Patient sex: M
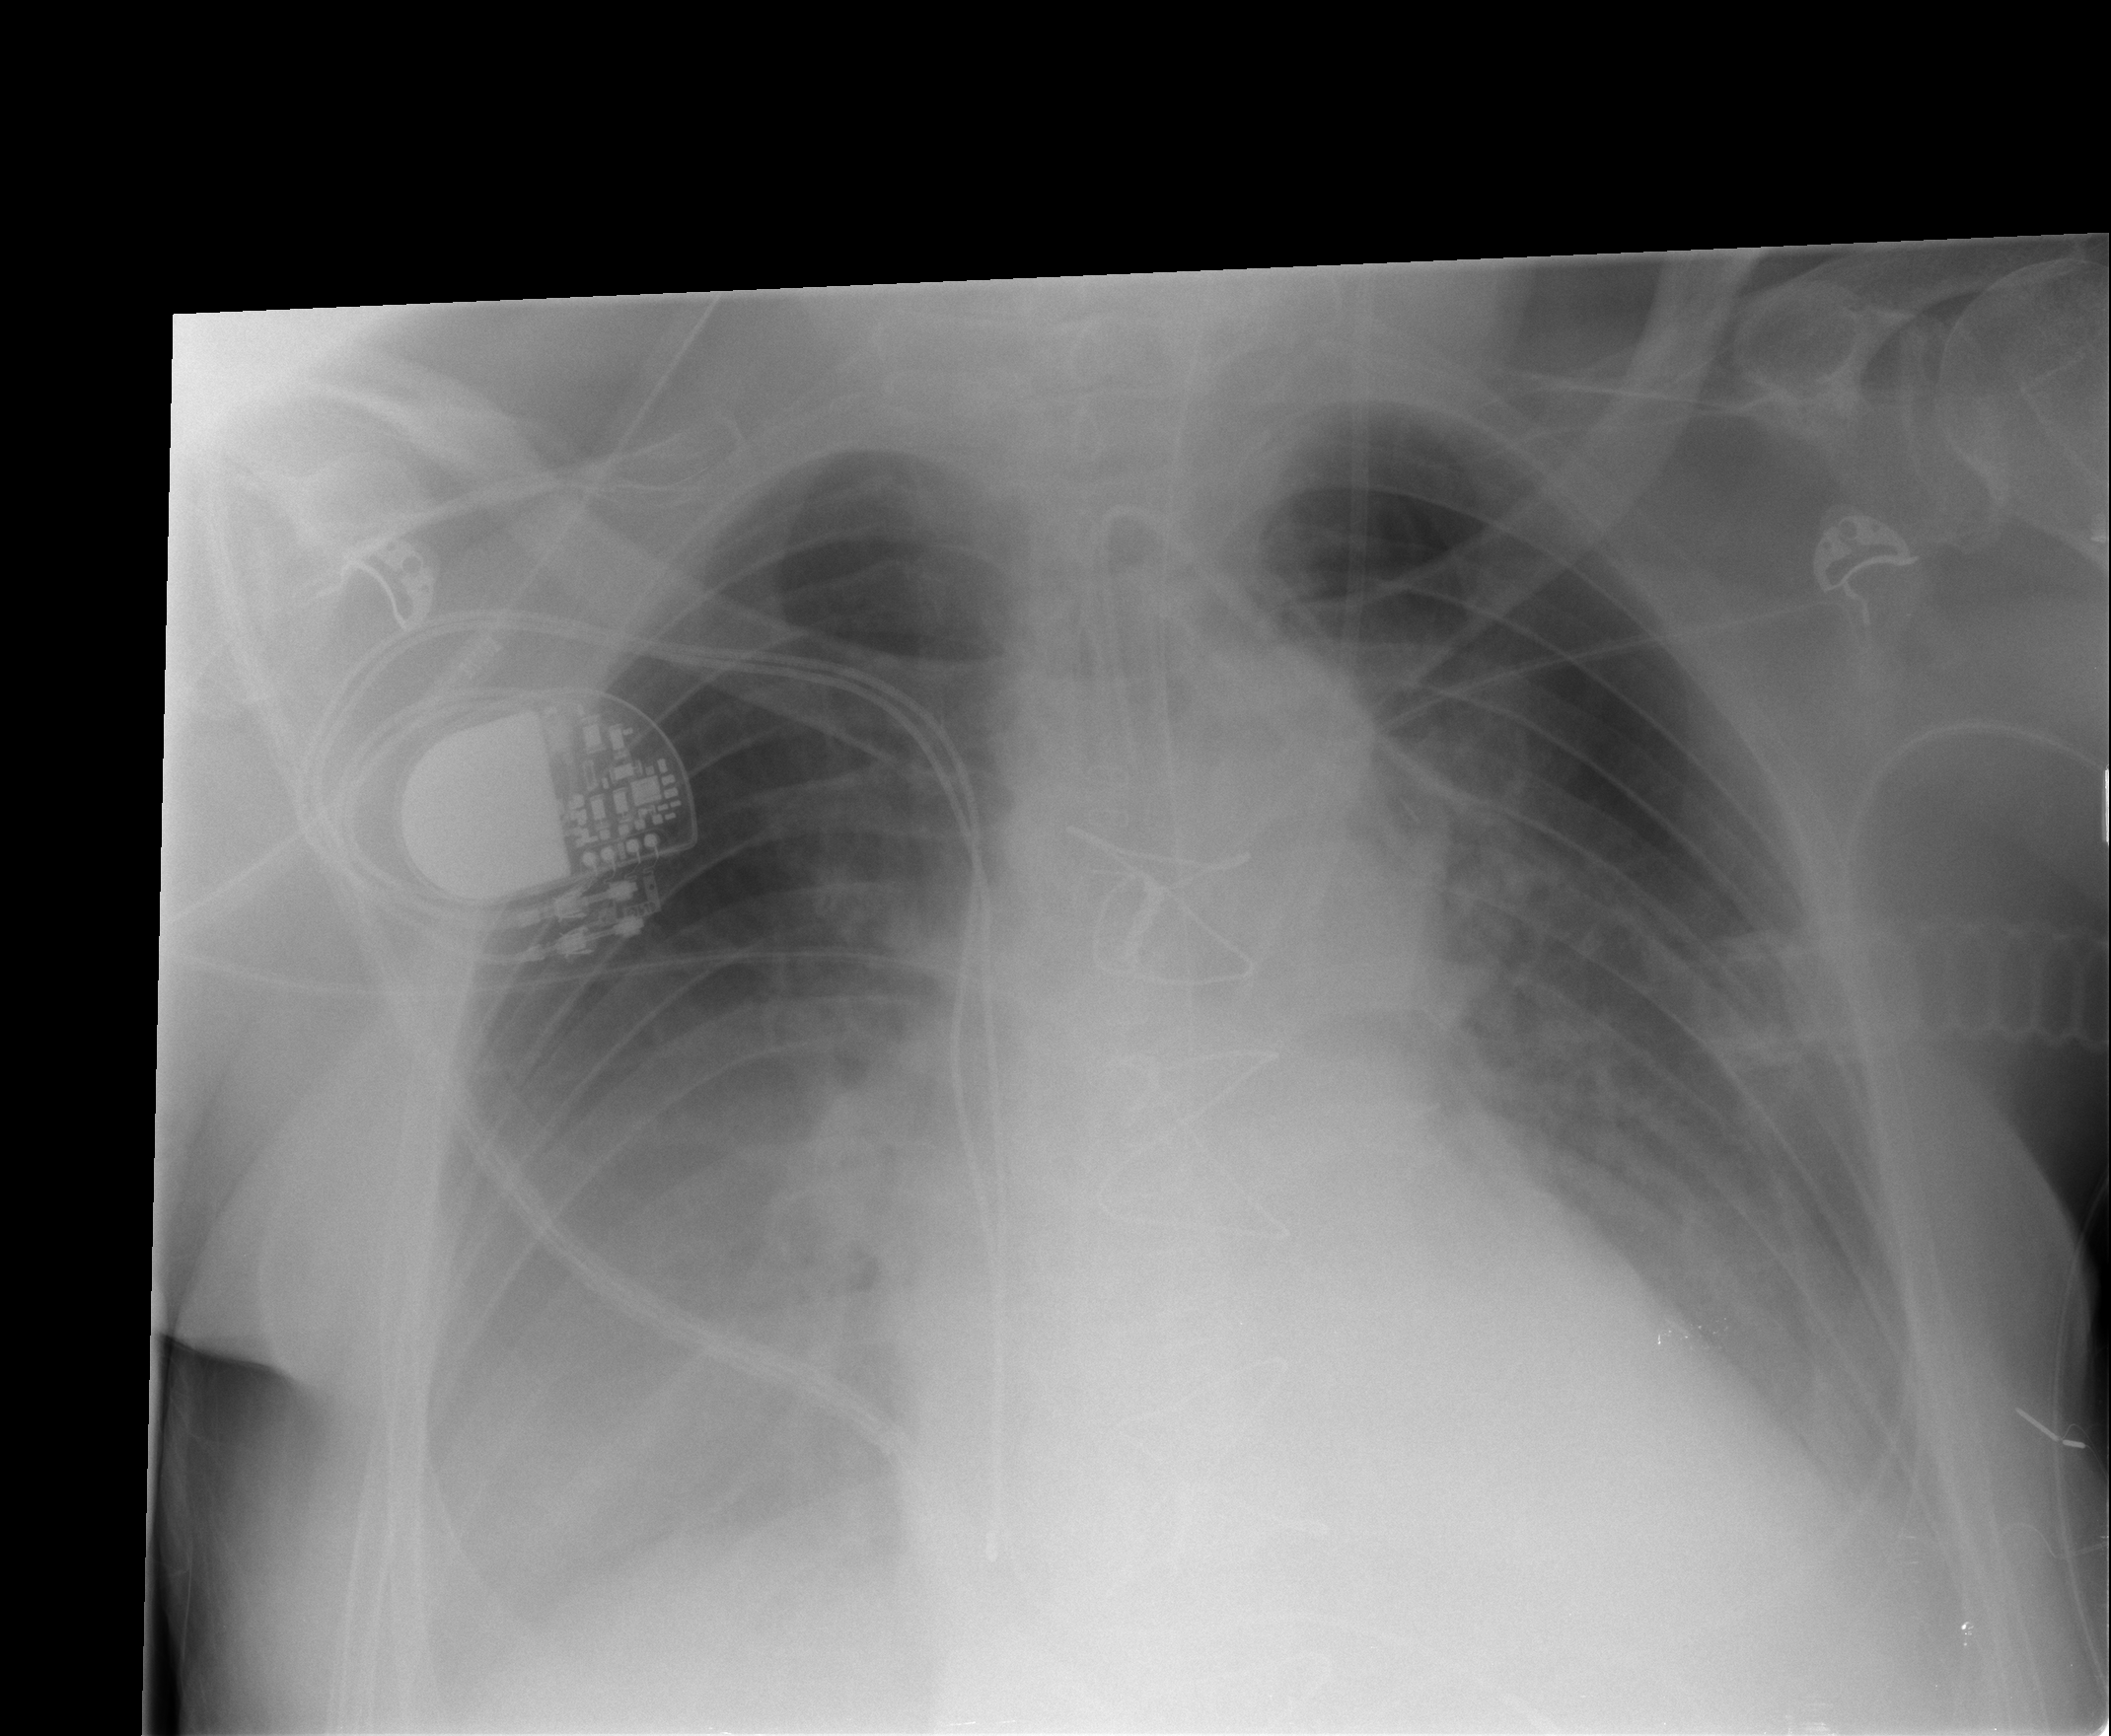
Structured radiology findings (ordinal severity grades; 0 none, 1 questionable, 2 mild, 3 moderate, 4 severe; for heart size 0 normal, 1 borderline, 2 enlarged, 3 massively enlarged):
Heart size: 2
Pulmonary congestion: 2
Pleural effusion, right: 3
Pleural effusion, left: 2
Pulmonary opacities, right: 1
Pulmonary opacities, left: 0
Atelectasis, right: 2
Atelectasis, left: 2